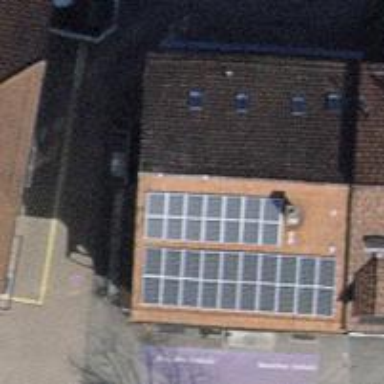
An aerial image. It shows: Solar power generator utilizing photovoltaic technology with solar photovoltaic panels.